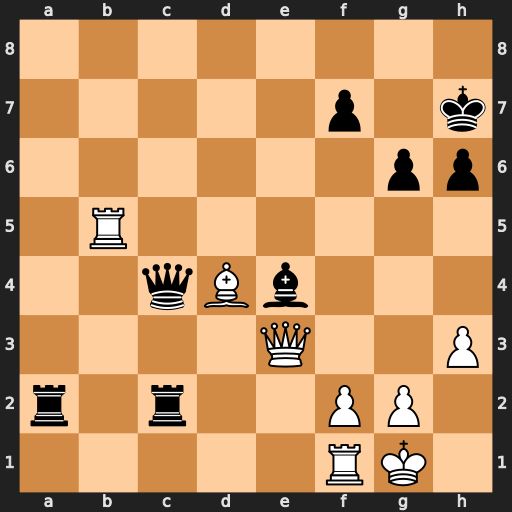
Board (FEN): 8/5p1k/6pp/1R6/2qBb3/4Q2P/r1r2PP1/5RK1
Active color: w
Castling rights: -
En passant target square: -
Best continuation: Rb8 Qxf1+ Kxf1